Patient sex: M
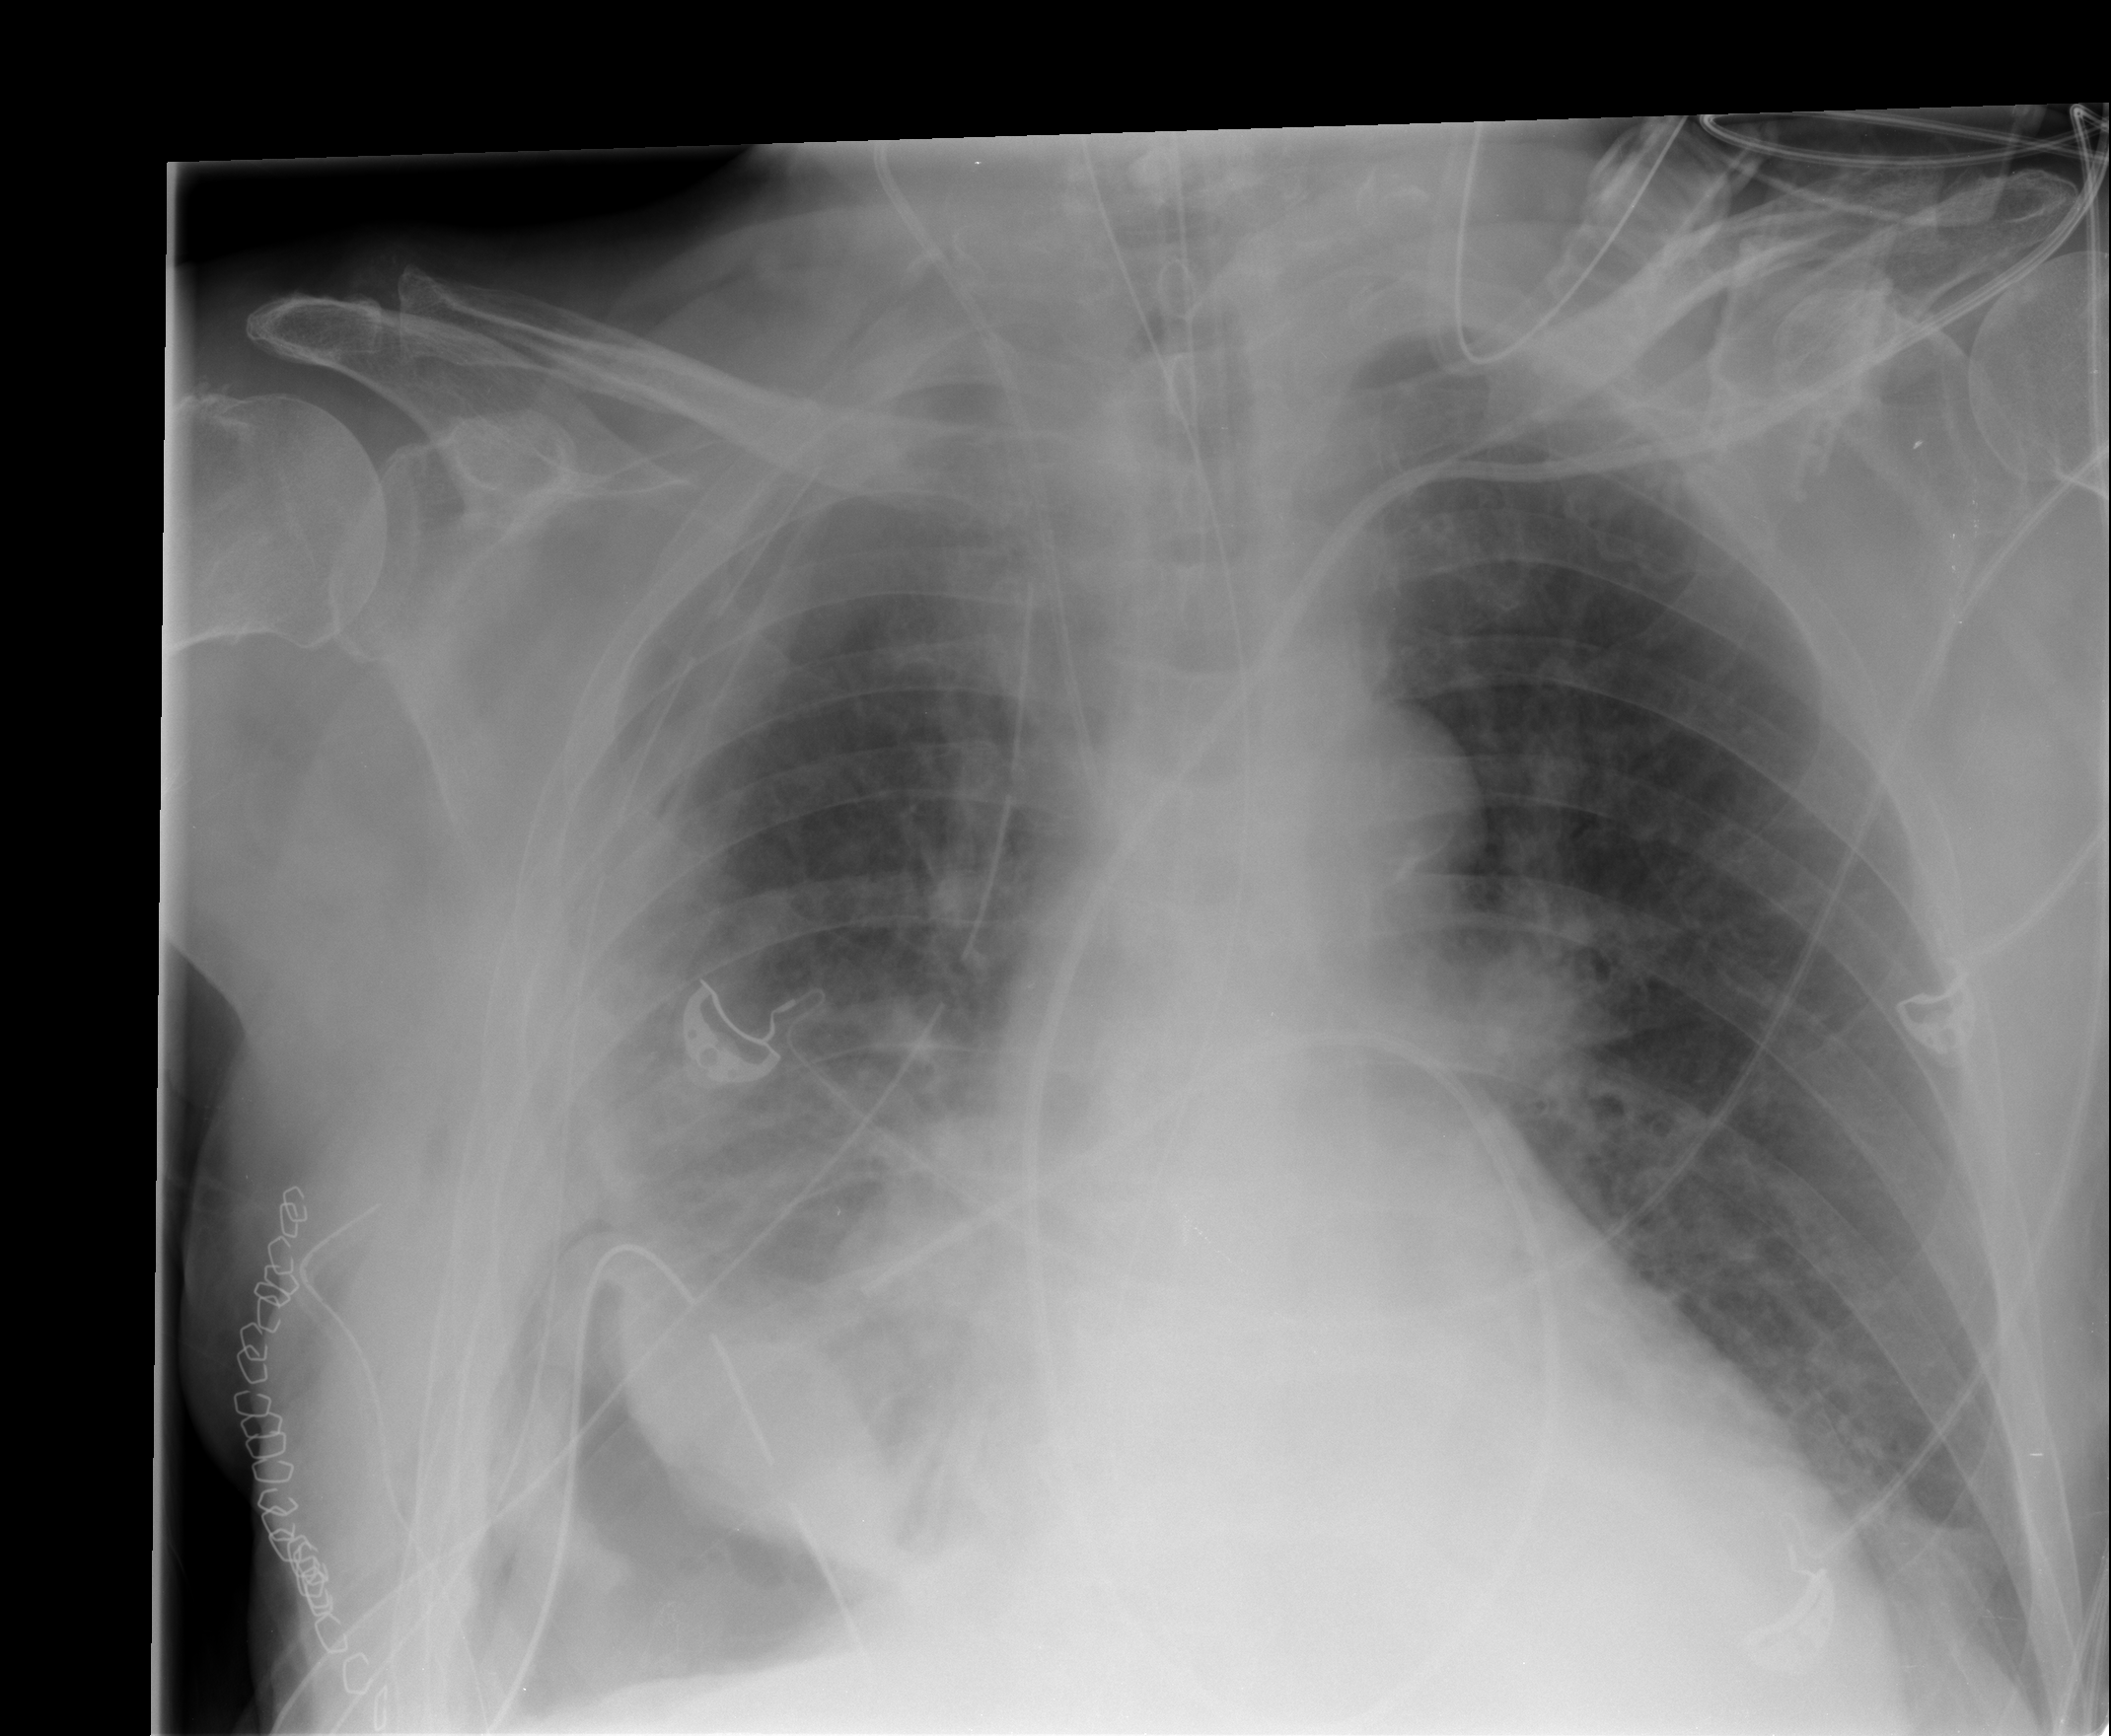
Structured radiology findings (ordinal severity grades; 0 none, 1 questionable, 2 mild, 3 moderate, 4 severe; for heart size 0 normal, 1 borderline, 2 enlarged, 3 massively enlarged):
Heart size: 0
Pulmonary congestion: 0
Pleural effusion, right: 1
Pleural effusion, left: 0
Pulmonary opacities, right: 0
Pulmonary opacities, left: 0
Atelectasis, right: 2
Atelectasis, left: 0